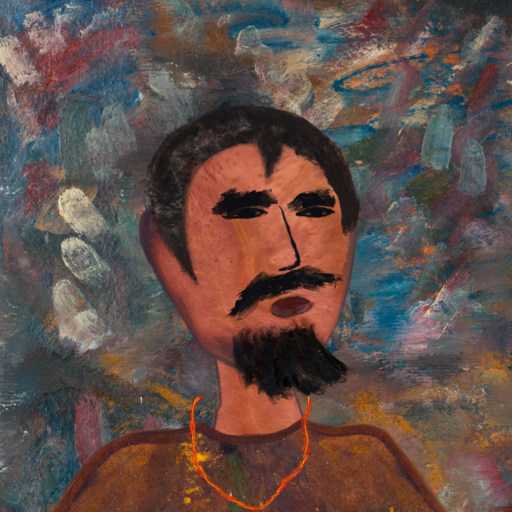
Background: Boggyland, Head And Neck Side: Mother_And_Son_Mother, Face Side: Mosgoul, Bust: Comrade, Hair Side: Roy_Bahadur, Head Accessory: Blank, Second Necklace: Gypsy_Mother_2, Necklace: Blank, Baby: Blank